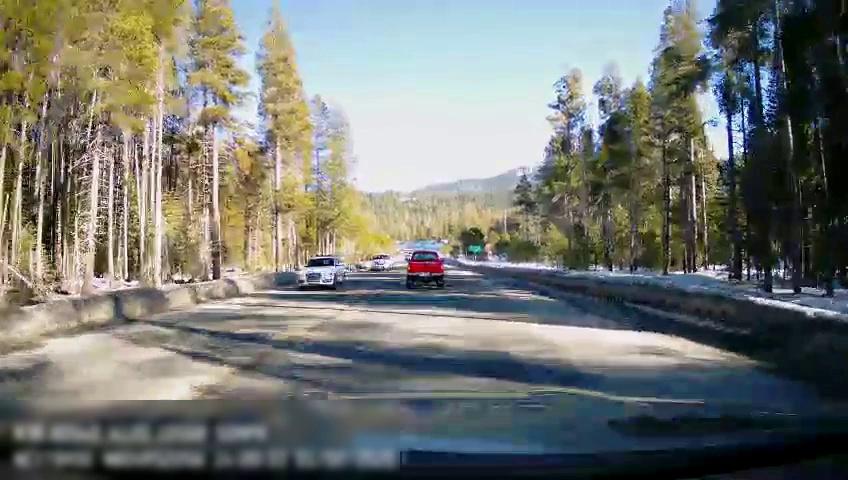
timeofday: Day
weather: Sunny
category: Drivable Space
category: Vehicles | Truck
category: Vehicles | Truck
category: Vehicles | Truck
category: Traffic | Signs